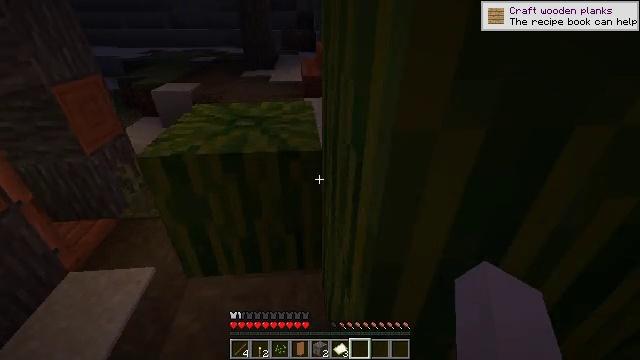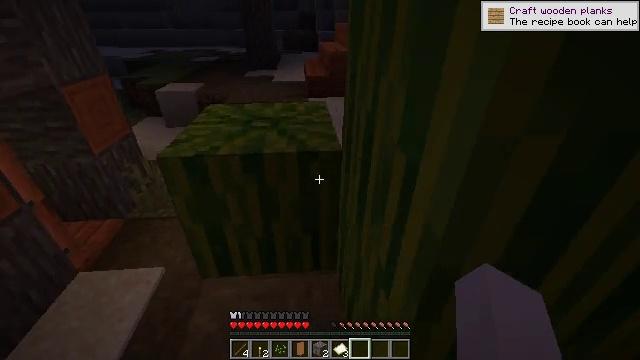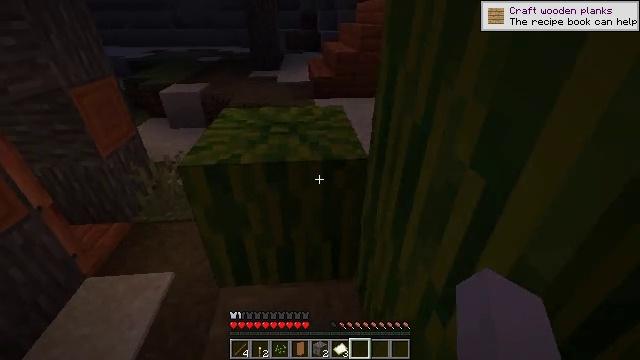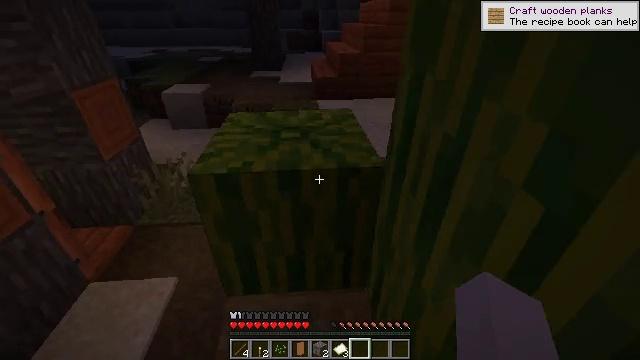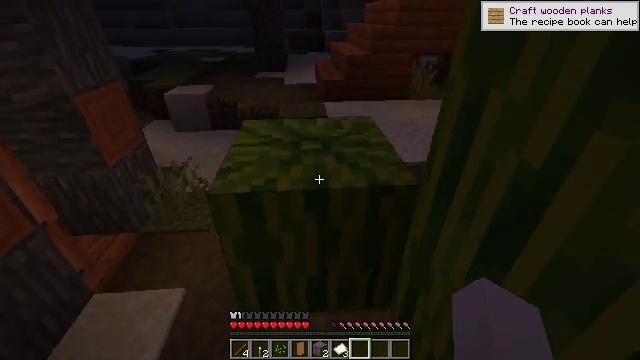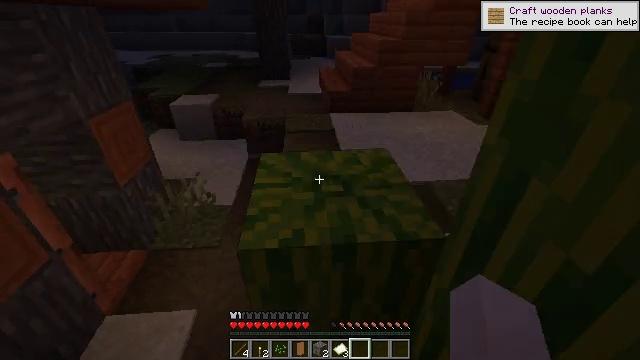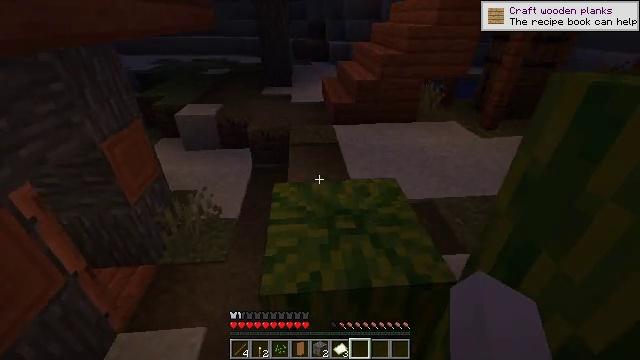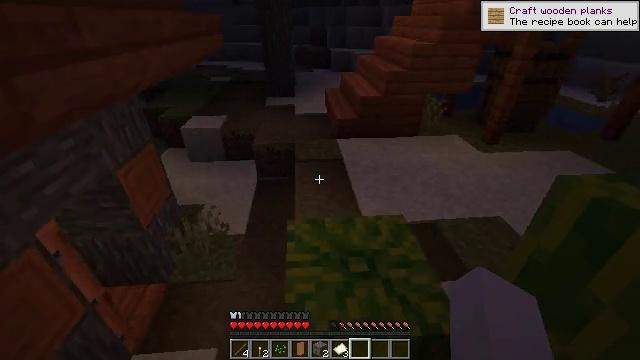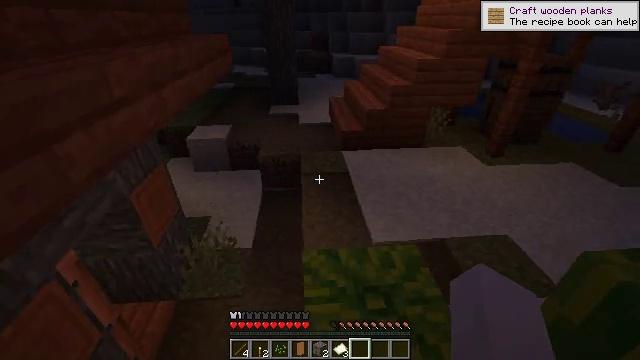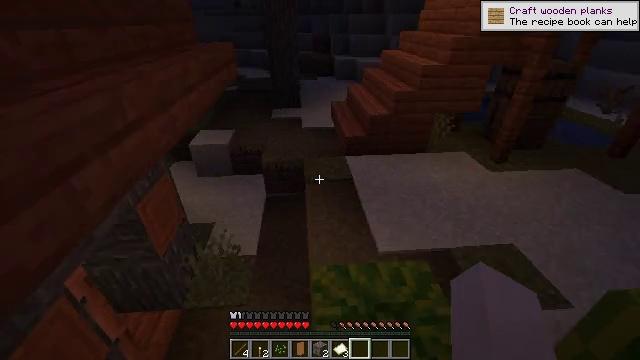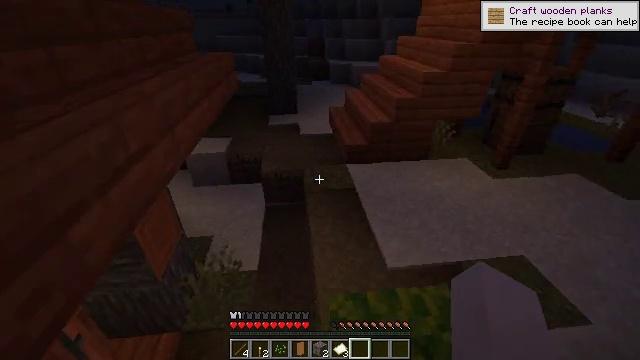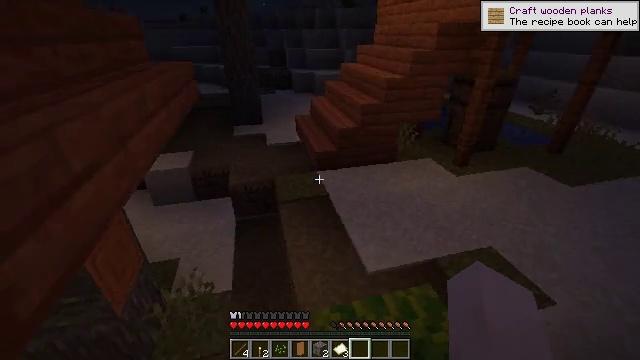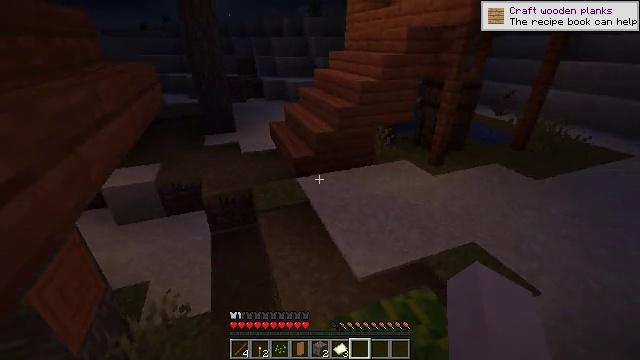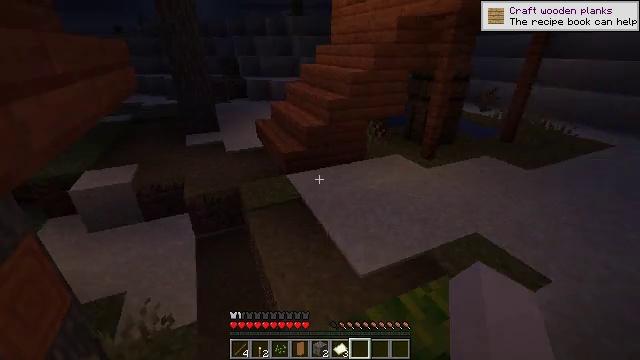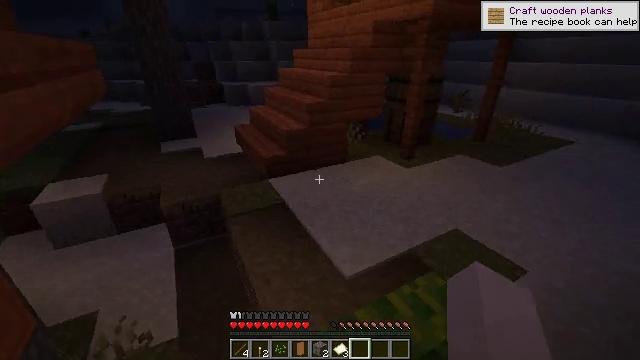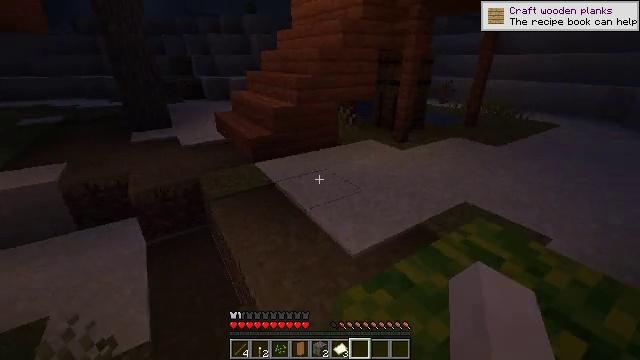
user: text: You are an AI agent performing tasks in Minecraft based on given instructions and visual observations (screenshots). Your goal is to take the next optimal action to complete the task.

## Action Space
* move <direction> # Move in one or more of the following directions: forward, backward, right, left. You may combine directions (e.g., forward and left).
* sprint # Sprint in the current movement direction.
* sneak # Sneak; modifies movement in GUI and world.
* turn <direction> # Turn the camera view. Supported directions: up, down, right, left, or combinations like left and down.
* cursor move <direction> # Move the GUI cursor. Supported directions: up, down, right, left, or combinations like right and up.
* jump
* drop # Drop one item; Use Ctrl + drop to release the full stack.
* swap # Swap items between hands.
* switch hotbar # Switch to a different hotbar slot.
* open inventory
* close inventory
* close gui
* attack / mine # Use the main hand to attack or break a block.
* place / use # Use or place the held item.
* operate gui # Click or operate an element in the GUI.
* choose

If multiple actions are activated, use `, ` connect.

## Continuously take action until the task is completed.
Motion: motion action
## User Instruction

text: Gather an orange bed for future use.
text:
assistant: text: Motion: move forward and move left
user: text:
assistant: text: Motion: move forward and move left
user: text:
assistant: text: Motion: move forward and move left
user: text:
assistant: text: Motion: move forward and move left
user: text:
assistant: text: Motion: move forward and move left, jump
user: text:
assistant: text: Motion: move forward and move left, jump
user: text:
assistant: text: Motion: move forward and move left, jump
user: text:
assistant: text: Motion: move forward and move left, jump
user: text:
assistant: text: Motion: move forward, jump
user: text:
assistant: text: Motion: move forward, turn right, jump
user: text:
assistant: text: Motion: move forward, turn right and up, jump
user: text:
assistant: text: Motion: move forward, turn right and up, jump
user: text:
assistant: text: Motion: move forward, turn right, jump
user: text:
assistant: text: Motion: move forward, turn right, jump
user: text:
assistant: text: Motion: move forward, turn right and up, jump
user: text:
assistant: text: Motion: move forward, turn right and up, jump
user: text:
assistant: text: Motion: move forward, turn right and up, jump
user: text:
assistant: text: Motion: move forward, turn right and up, jump
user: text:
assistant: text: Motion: move forward, turn right and up, jump
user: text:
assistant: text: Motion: move forward, turn right, jump
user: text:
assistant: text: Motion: move forward, jump
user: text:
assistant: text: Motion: move forward, turn up, jump
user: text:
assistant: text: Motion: move forward, turn up, jump
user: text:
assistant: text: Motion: move forward, turn up, jump
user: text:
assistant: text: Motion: move forward, turn up, jump
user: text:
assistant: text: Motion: move forward, turn up, jump
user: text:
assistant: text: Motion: move forward, jump
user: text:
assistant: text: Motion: move forward, jump
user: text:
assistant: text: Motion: move forward, jump
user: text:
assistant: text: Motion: move forward, jump